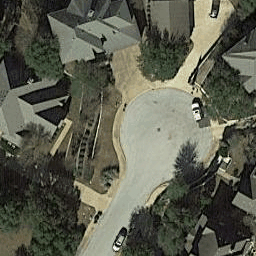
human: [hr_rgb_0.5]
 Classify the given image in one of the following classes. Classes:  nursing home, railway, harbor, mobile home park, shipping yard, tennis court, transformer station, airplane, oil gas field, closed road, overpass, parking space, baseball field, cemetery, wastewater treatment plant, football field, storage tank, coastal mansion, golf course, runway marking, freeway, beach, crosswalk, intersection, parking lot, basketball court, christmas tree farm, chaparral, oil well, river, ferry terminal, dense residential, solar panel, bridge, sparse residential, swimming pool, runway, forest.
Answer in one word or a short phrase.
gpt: closed road